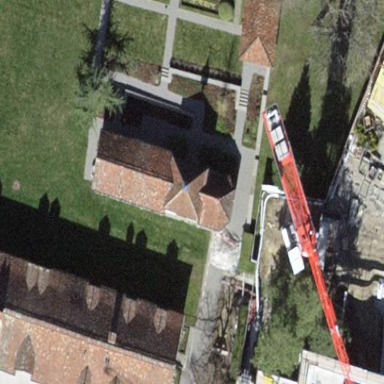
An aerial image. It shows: Chapel building.